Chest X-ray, AP view. Patient: 47 years old, sex M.
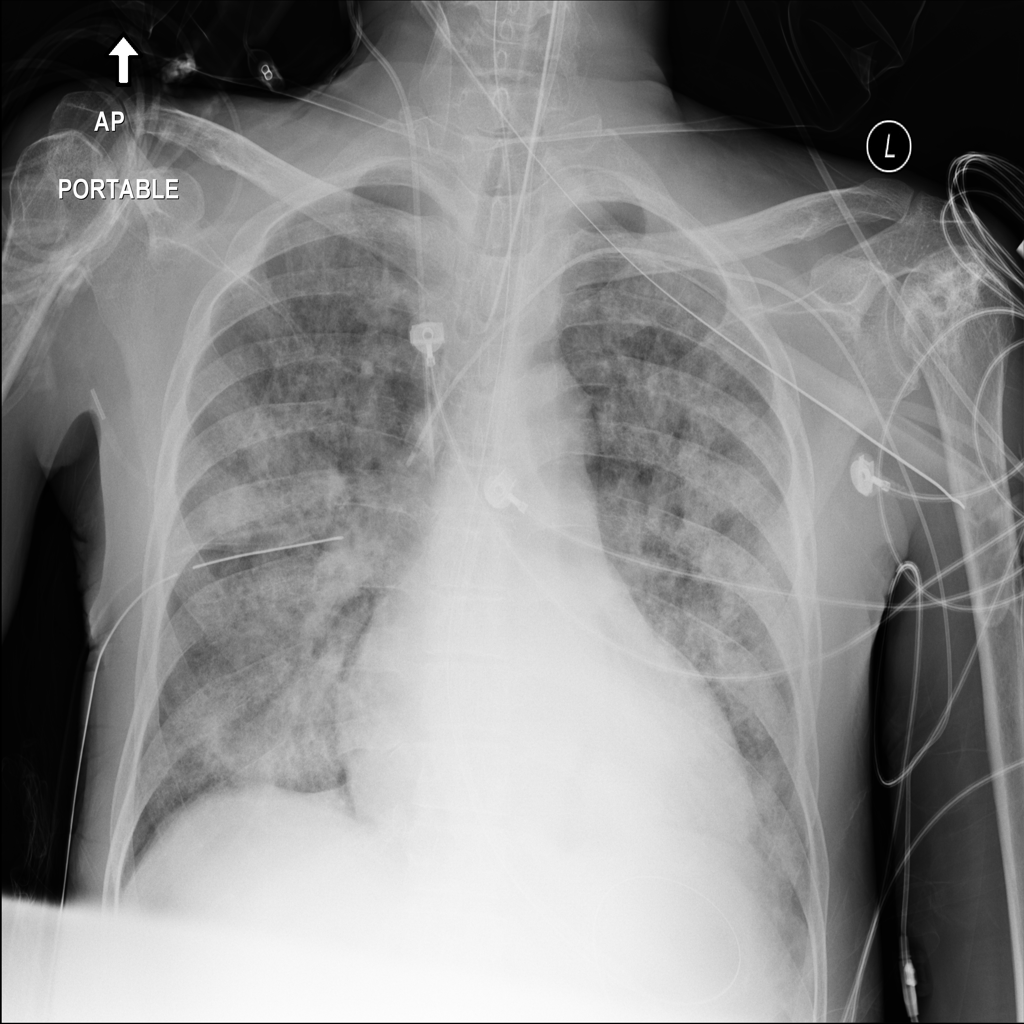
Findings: No Finding